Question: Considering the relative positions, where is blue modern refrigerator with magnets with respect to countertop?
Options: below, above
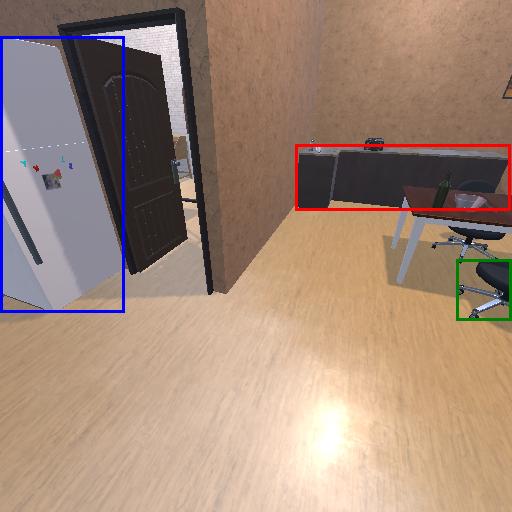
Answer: below